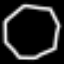
Label: octagon